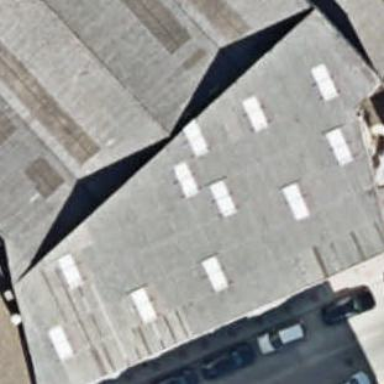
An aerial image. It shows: Warehouse building.